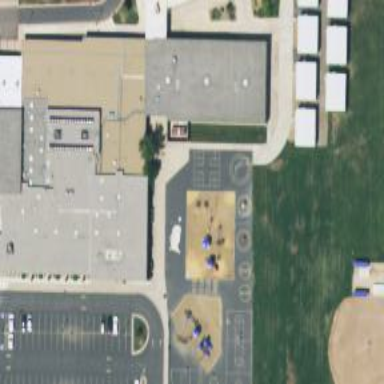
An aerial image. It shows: School.